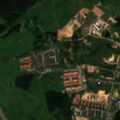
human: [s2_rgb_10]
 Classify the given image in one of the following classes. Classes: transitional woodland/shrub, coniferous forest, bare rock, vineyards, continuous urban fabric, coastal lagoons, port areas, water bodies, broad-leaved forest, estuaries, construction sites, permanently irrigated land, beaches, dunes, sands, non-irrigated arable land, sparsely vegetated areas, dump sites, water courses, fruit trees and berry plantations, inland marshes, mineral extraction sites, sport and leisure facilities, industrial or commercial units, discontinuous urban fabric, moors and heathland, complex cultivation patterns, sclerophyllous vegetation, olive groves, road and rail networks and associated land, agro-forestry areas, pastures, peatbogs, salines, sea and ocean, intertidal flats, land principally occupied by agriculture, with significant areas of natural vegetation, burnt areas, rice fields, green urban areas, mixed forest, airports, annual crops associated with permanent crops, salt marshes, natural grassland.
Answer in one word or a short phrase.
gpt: discontinuous urban fabric, pastures, complex cultivation patterns, mixed forest, peatbogs